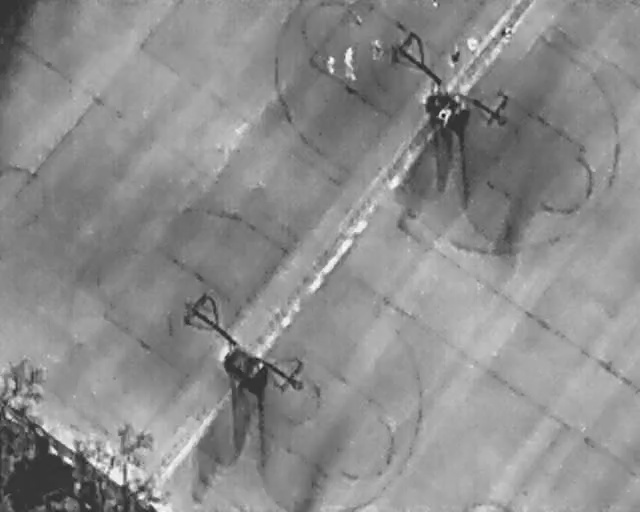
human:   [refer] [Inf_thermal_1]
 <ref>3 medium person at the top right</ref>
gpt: <box>[[72, 7, 75, 9, 2], [77, 5, 80, 7, 2], [69, 9, 72, 11, 20]]</box>

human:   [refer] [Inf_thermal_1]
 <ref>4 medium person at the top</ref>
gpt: <box>[[49, 11, 53, 13, 2], [52, 10, 56, 12, 2], [57, 8, 60, 11, 2], [67, 21, 70, 24, 23]]</box>